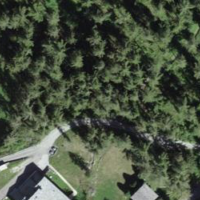
EUNIS habitat code: 44
Species observed at this site:
Nucifraga caryocatactes